Question: I'm using buttons with a custom background.
First, I've added the button images to the drawable folder.
Then I created a layout for the button in drawable called large_button.xml:
'''
<?xml version="1.0" encoding="utf-8"?>
<selector xmlns:android="http://schemas.android.com/apk/res/android">
<item android:drawable="@drawable/large_buttom_pressed"
android:state_pressed="true" />
<item android:drawable="@drawable/large_buttom_pressed"
android:state_focused="true" />
<item android:drawable="@drawable/large_buttom_default" />
</selector>
'''
Then I use the button in the activity layout :
'''
<Button
android:id="@+id/button_send"
android:layout_width="wrap_content"
android:layout_height="wrap_content"
android:text="test button Text"
android:onClick="sendMessage"
android:background="@drawable/large_button" />
'''
The problem is, (aside from the button being taller than I want), that the text in the button is all caps:

I'd also like to know how I can tell it to use another font (such as the default font, or a font that's already available, not necessarily one I would have to import in a ttf)
I will address the button size problem in another question, so that people who search for one of either issues will not have to read both and possibly become confused.
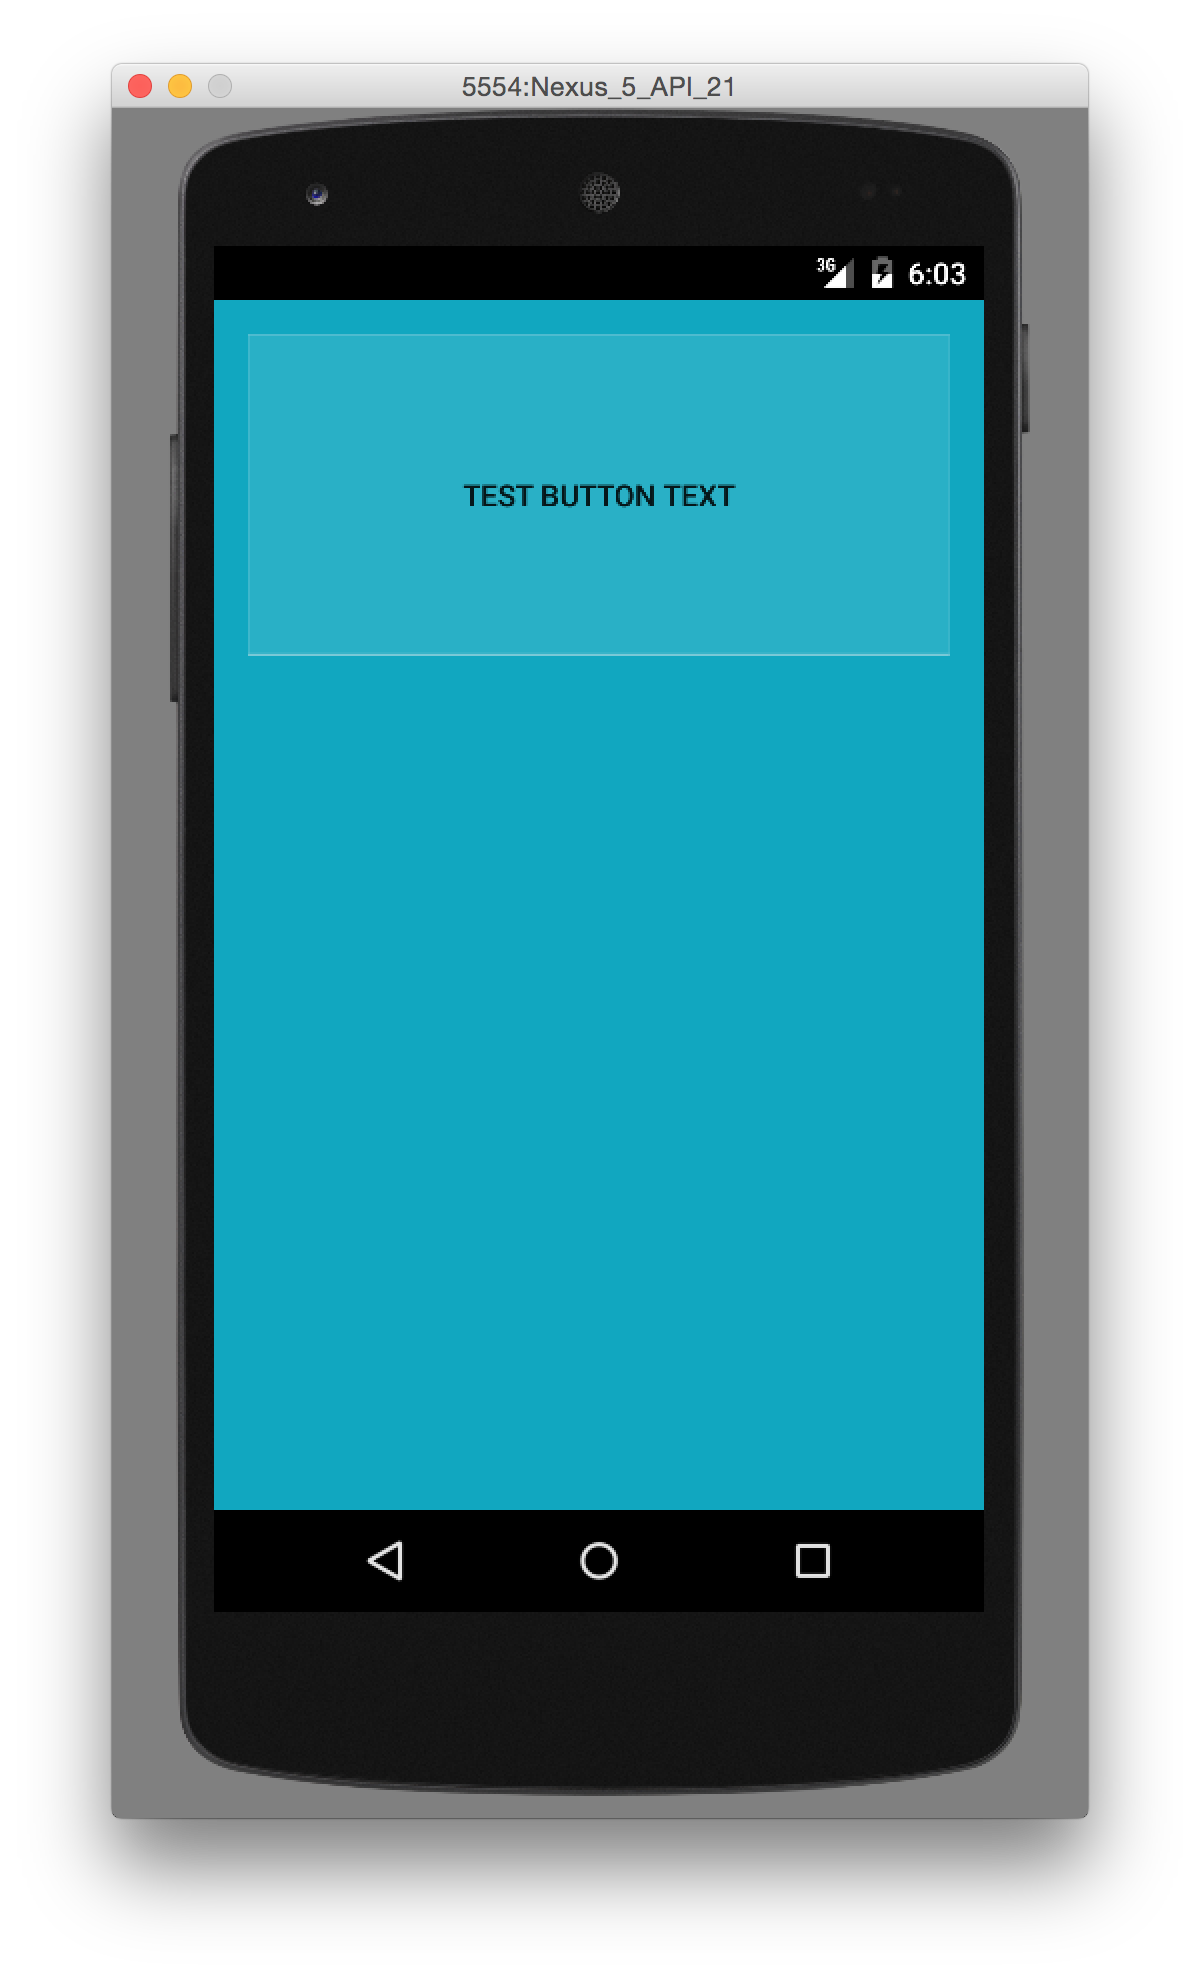
Answer: to change the type and style of font from the xml
'''
<Button
android:layout_width="match_parent"
android:layout_height="wrap_content"
android:textStyle="bold"
android:textAllCaps="false"
android:typeface="monospace"/>
'''
So that the text will not be all in uppercase
'''
android:textAllCaps="false"
'''
If you want to change the font from your activity
'''
Button btn = (TextView) findViewById(R.id.btn);
Typeface font = Typeface.createFromAsset(getAssets(), "Helv Neue 67 Med Cond.ttf");
btn.setTypeface(font);
'''
From your activity you can use this
'''
private void overrideFonts(final Context context, final View v) {
try {
if (v instanceof ViewGroup) {
ViewGroup vg = (ViewGroup) v;
for (int i = 0; i < vg.getChildCount(); i++) {
View child = vg.getChildAt(i);
overrideFonts(context, child);
}
} else if (v instanceof Button ) {
((Button) v).setTypeface(Typeface.createFromAsset(context.getAssets(), "font.ttf"));
}
} catch (Exception e) {
}
}
'''